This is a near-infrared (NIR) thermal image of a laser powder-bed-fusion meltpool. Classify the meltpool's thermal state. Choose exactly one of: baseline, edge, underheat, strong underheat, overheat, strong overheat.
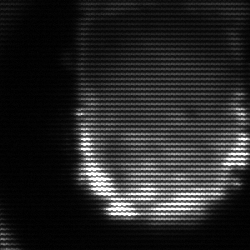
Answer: baseline